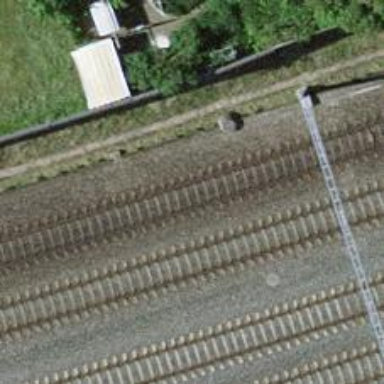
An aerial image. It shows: Single-track railway with electrified contact lines.